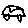
Label: car